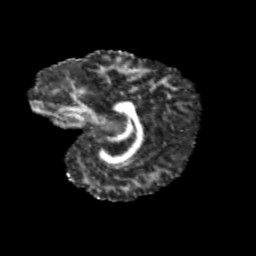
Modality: FA
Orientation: sagittal
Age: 12
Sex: female
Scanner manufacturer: siemens
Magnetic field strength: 3 T
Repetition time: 3.8 s
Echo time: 0.07 s